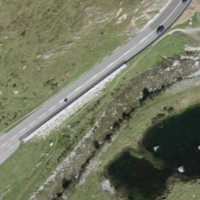
EUNIS habitat code: 23
Species observed at this site:
Parnassia palustris